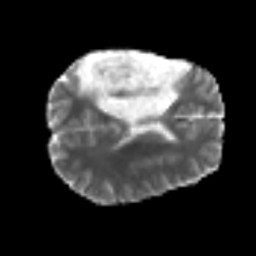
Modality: MD
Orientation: axial
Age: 50
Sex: male
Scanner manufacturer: siemens
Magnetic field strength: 3 T
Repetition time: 6.1 s
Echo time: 0.101 s